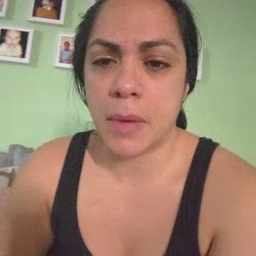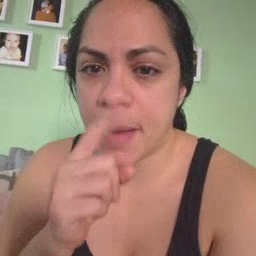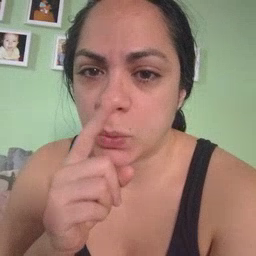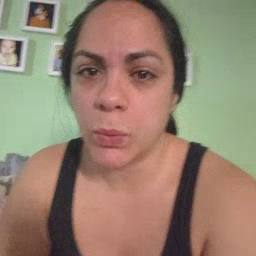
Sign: mouse